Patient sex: M
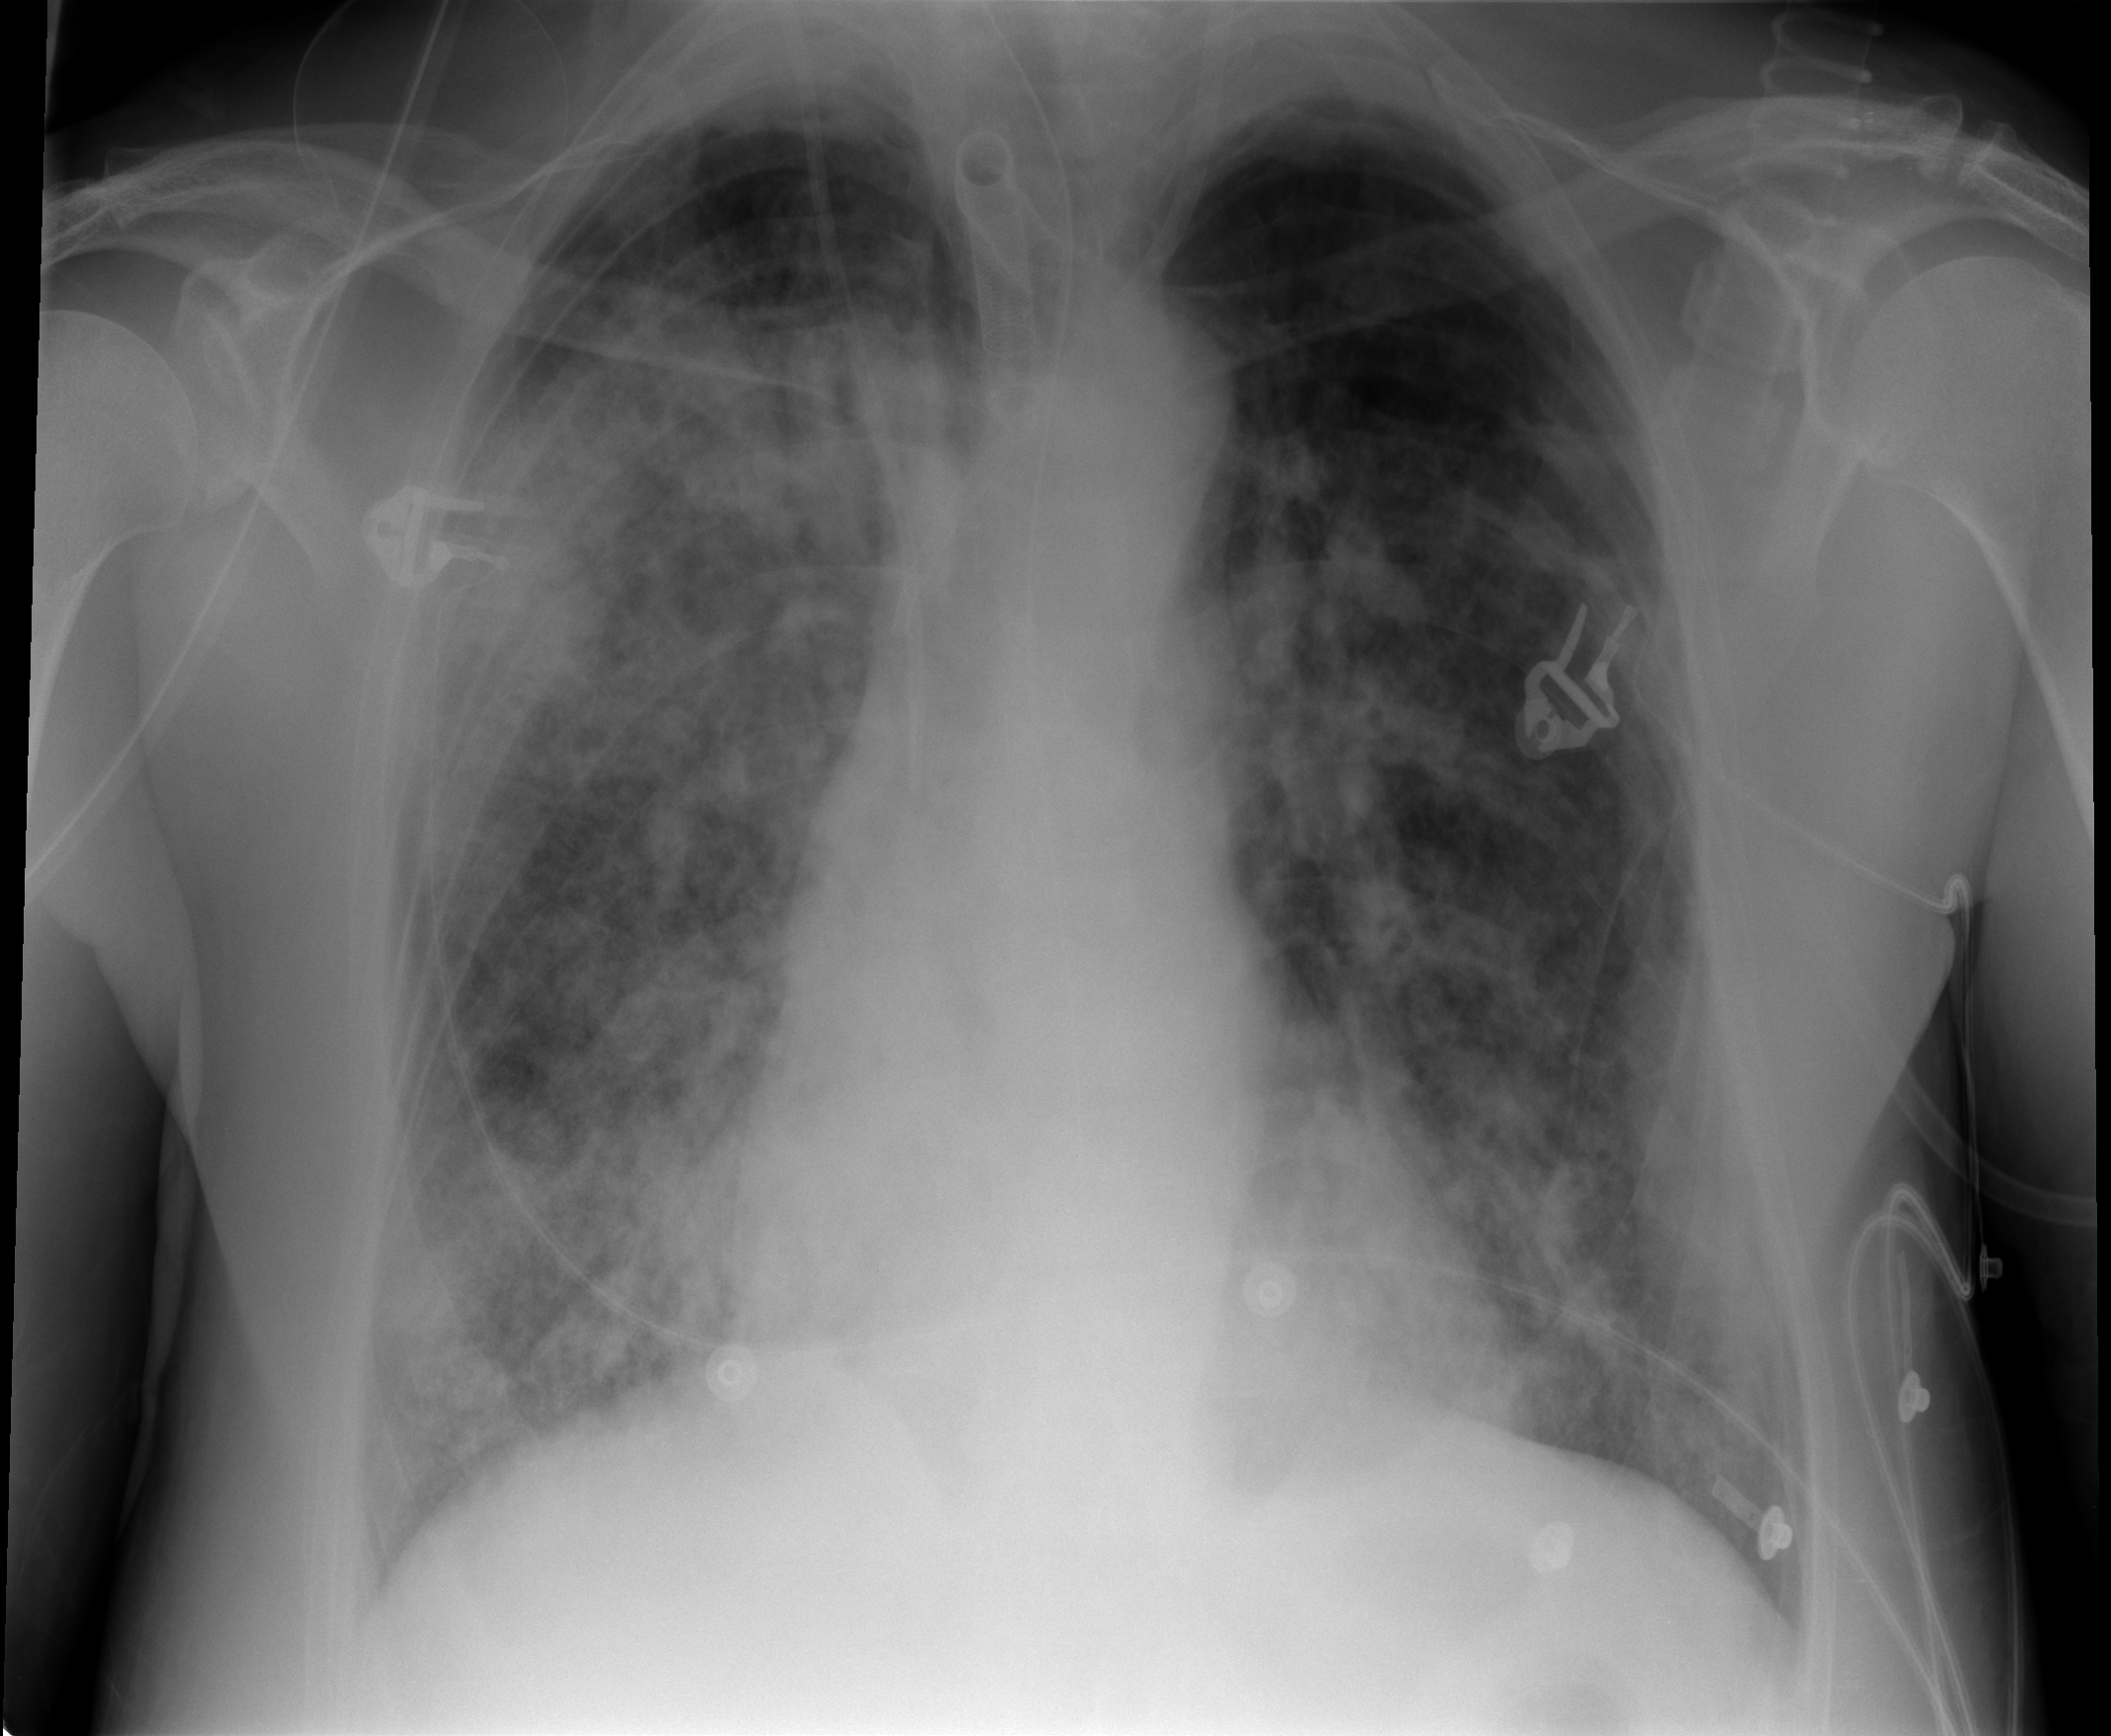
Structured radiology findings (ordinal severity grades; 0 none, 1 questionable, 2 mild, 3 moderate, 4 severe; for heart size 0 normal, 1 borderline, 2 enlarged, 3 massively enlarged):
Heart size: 0
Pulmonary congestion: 2
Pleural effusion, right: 0
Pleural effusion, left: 0
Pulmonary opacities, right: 4
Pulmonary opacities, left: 3
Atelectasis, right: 2
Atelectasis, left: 2